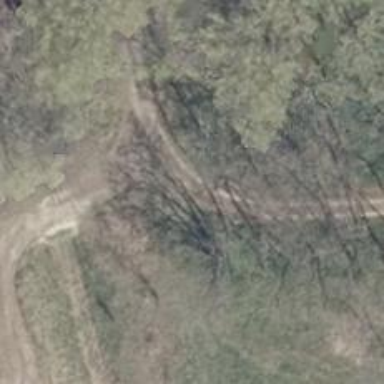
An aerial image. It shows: Gravel track with grade2 tracktype.